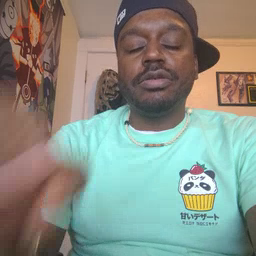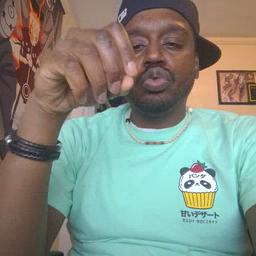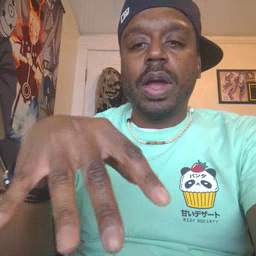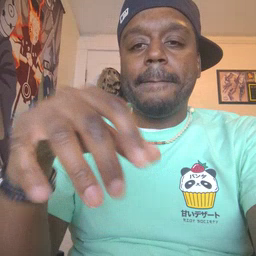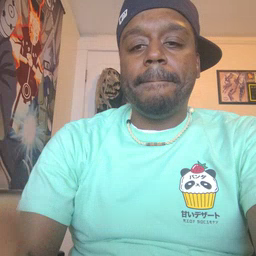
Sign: drop